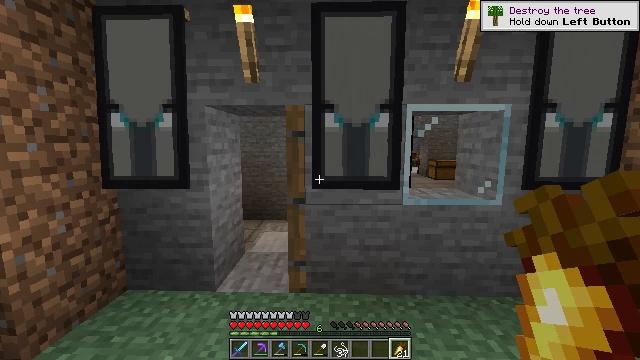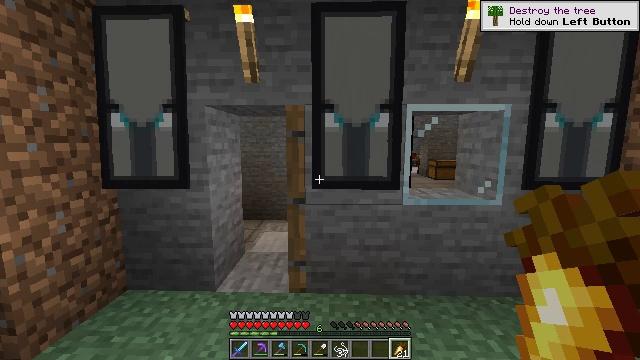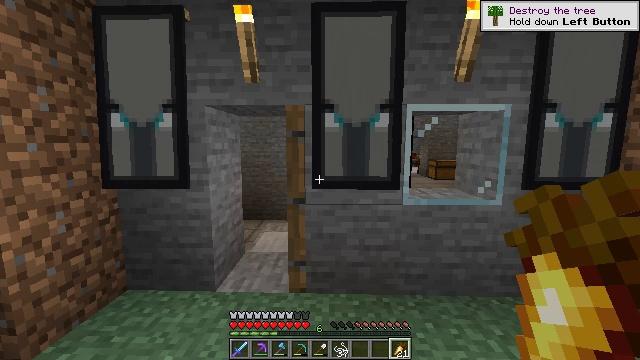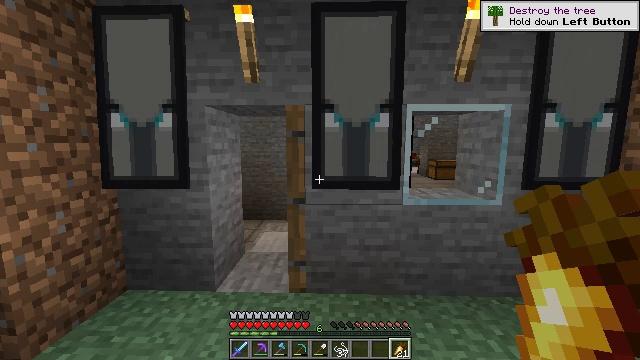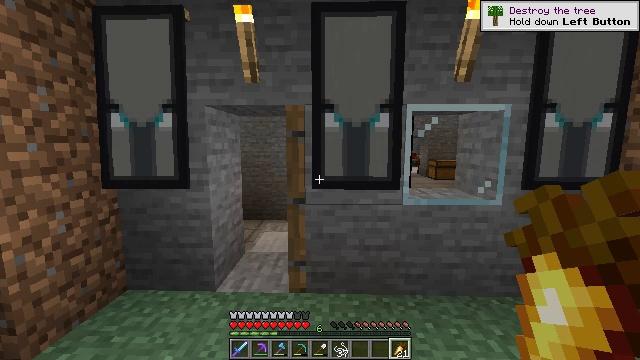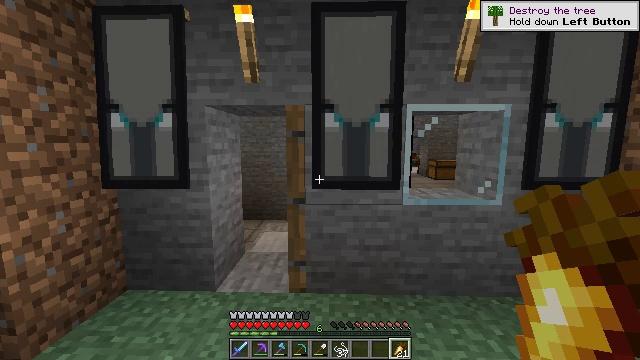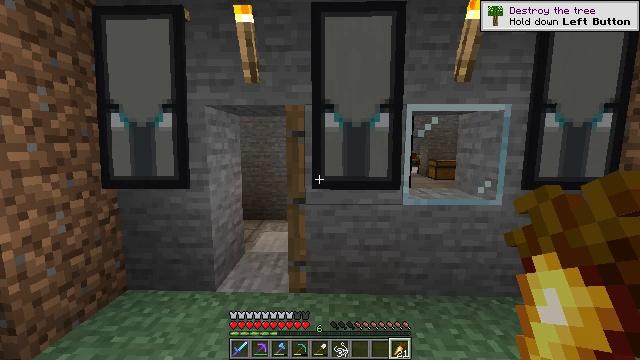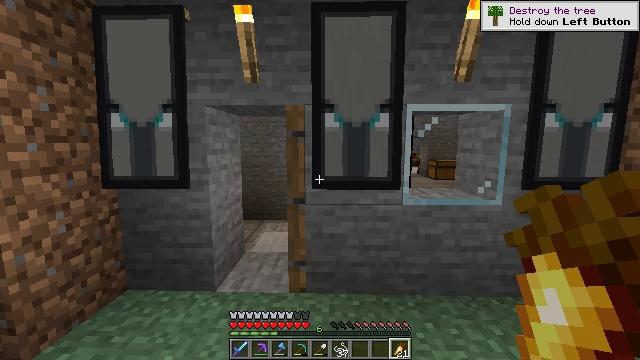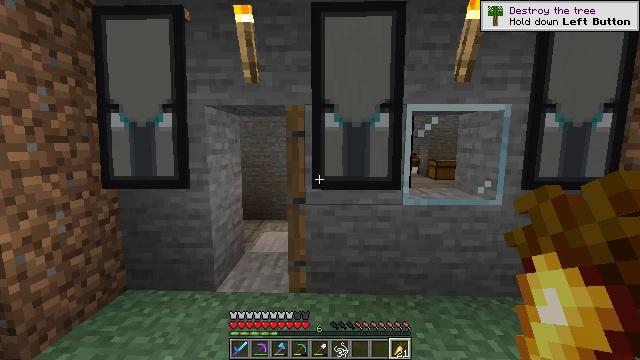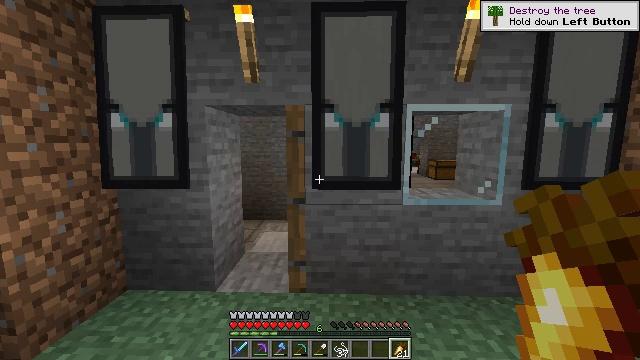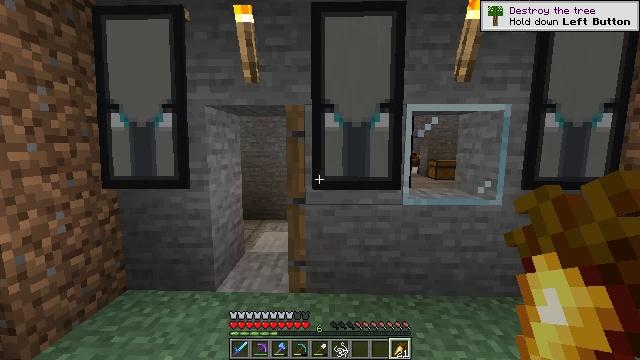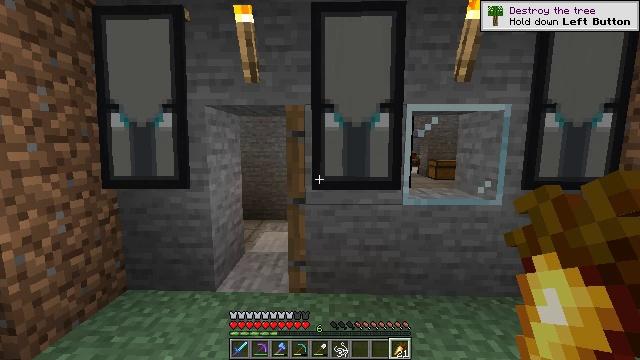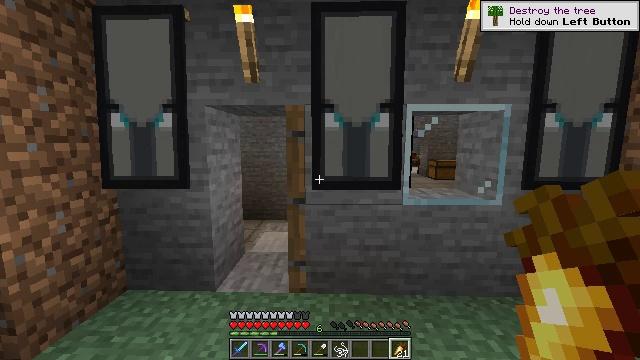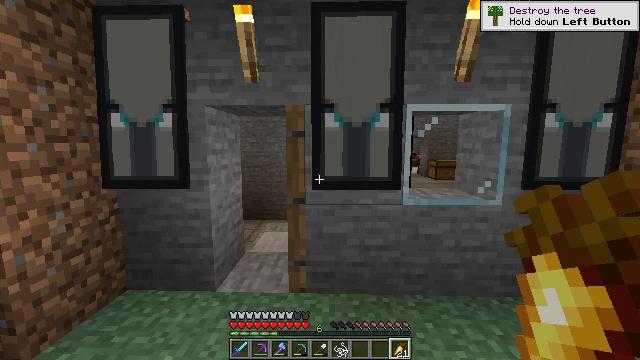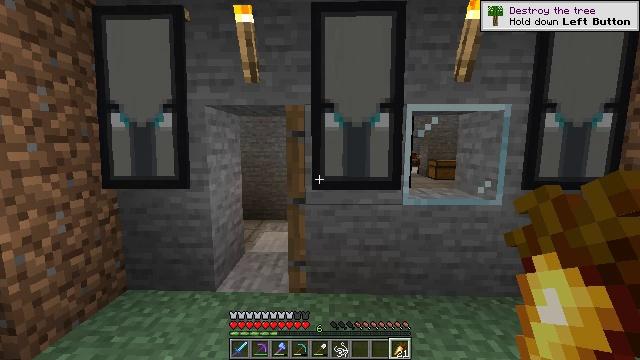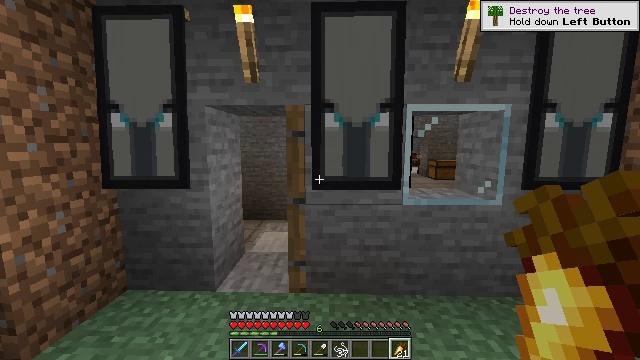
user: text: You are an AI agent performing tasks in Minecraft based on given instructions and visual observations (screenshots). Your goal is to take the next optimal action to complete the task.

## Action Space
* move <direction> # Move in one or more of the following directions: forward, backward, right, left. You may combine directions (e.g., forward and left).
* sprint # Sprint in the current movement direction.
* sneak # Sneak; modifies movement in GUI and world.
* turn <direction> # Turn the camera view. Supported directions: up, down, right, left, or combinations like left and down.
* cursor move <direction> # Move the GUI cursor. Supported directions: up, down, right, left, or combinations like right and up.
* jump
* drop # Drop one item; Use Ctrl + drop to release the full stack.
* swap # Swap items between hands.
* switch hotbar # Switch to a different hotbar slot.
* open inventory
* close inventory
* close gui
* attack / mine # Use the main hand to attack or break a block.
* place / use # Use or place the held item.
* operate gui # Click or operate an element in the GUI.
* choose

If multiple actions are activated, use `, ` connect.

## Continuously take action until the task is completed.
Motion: motion action
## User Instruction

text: Turn regular stone into smooth stone by smelting in the furnace.
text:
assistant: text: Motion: no_op
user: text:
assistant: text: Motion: no_op
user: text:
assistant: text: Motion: no_op
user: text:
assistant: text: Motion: no_op
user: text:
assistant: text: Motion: no_op
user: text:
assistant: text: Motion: no_op
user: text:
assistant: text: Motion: no_op
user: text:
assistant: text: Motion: no_op
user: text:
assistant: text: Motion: no_op
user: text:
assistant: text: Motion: no_op
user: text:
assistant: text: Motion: no_op
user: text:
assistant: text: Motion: no_op
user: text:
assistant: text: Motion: no_op
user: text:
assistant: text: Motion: no_op
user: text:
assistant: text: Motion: no_op
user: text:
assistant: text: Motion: no_op
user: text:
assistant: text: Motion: no_op
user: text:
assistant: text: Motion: no_op
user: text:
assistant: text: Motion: no_op
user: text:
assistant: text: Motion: no_op
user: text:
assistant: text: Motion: no_op
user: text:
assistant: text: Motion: no_op
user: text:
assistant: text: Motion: no_op
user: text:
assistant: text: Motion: no_op
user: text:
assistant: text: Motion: no_op
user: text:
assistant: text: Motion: no_op
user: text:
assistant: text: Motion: no_op
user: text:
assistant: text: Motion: no_op
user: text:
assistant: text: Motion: no_op
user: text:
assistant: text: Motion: no_op